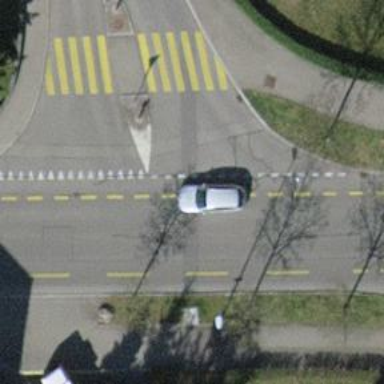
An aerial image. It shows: Road with "give way" sign.